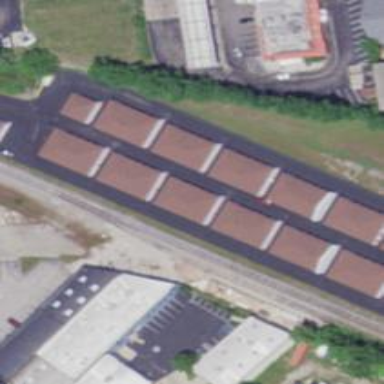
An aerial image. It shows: Rail spur service.